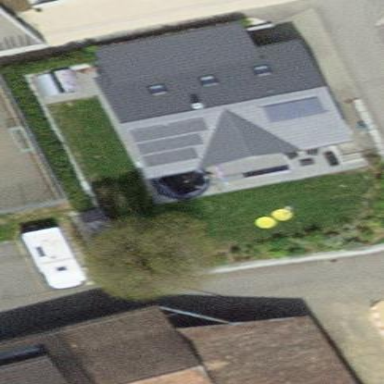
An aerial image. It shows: Simple house.